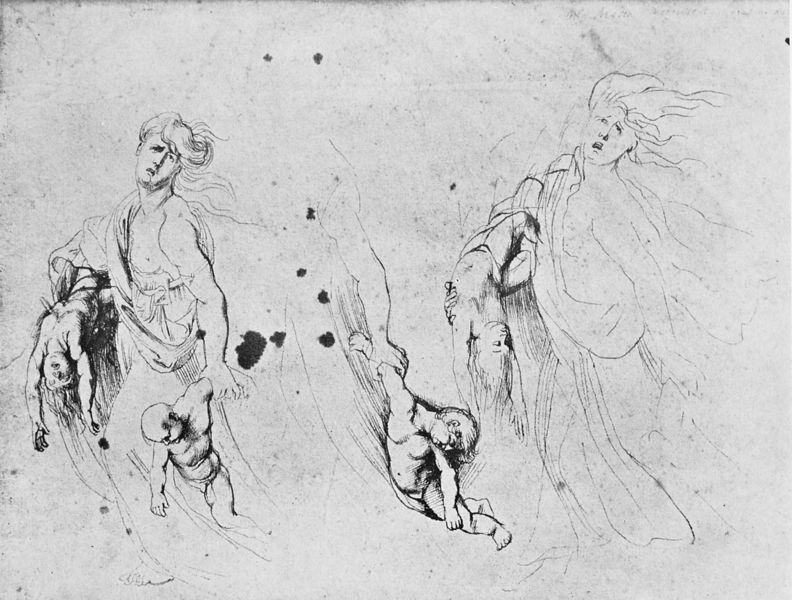
Titel: Studien für “Das letze Abendmahl” (recto) und Studien für “Medea” (verso)
Künstler: Peter Paul Rubens
Institution: Chatsworth, Devonshire Collection
Schlagwörter: kopf, mann, nackt, weiß, frauen, brust, frau, haar, schwarz, skizze, szene, zeichnung, blick, gesichter, arm, arme, falten, gesicht, tod, tot, wind, gewand, haare, kinder, papier, baby, sturm, nackte, flucht, tusche, babys, schwarz weiss, leichen, stift, gestalten, flecken, verzweiflung, elend, entführung, drama, kleckse, mütter, rauen, religiöses motiv, biblisches motiv